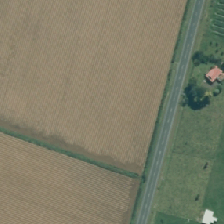
Land cover: shortrotation_cropland